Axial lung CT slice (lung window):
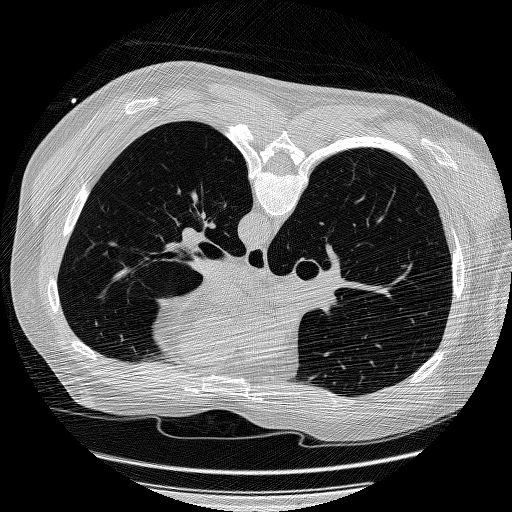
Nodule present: no